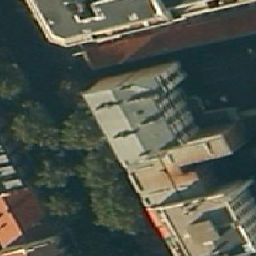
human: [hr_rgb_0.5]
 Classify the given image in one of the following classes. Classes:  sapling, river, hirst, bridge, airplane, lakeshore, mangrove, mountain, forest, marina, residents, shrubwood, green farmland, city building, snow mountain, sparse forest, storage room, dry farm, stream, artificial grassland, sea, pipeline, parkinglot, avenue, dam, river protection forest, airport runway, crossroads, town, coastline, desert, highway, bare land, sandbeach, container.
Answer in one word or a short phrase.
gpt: city building